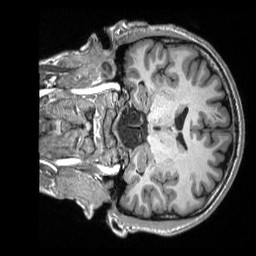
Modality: T1w
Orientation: coronal
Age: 25
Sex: male
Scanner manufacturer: siemens
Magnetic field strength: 3 T
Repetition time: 2.3 s
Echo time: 0.00298 s